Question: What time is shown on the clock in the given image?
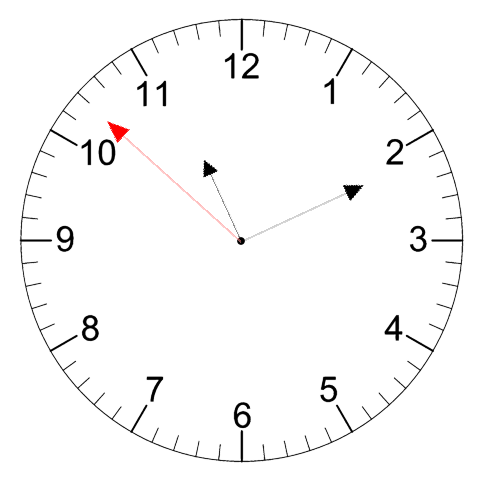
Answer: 11:10:52